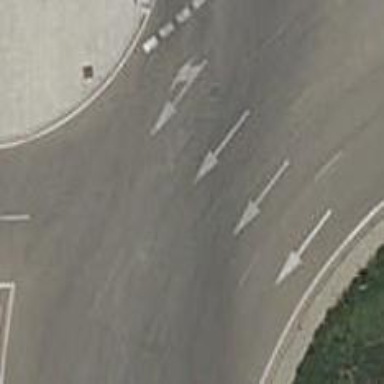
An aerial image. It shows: Residential road with roundabout.